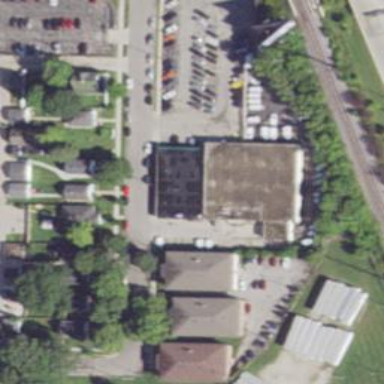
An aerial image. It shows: Commercial building.